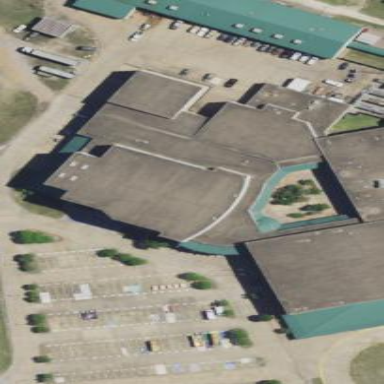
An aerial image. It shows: Theater building.